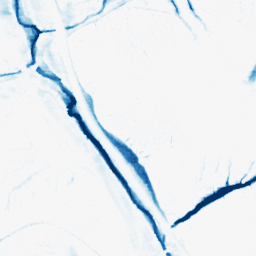
Category: morphological
Decomposition family: morphological_ellipse
Decomposition parameters: operation: closing
width: 10
height: 20
Upsampling method: sinc_blackman
Upsampling parameters: scale: 2
kernel_size: 4
Upsampling scale: 2